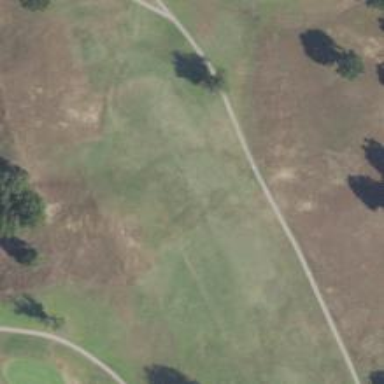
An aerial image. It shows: Golf hole.